Field crop: maize
Growth stage: 1
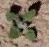
Species: chenopodium